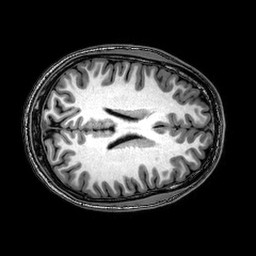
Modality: T1w
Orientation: axial
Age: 20
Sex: male
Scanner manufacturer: philips
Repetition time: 0.008159 s
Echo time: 0.00374 s